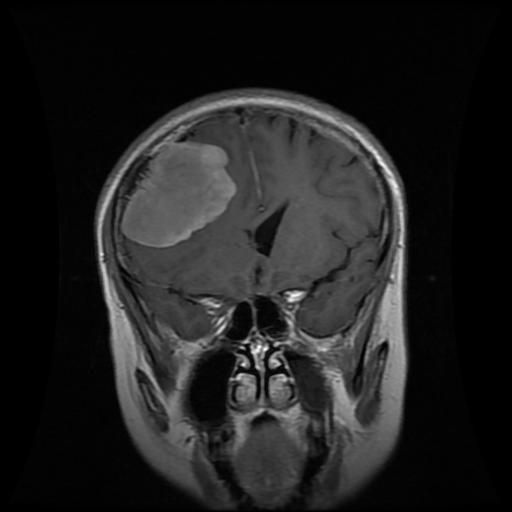
Label: meningioma